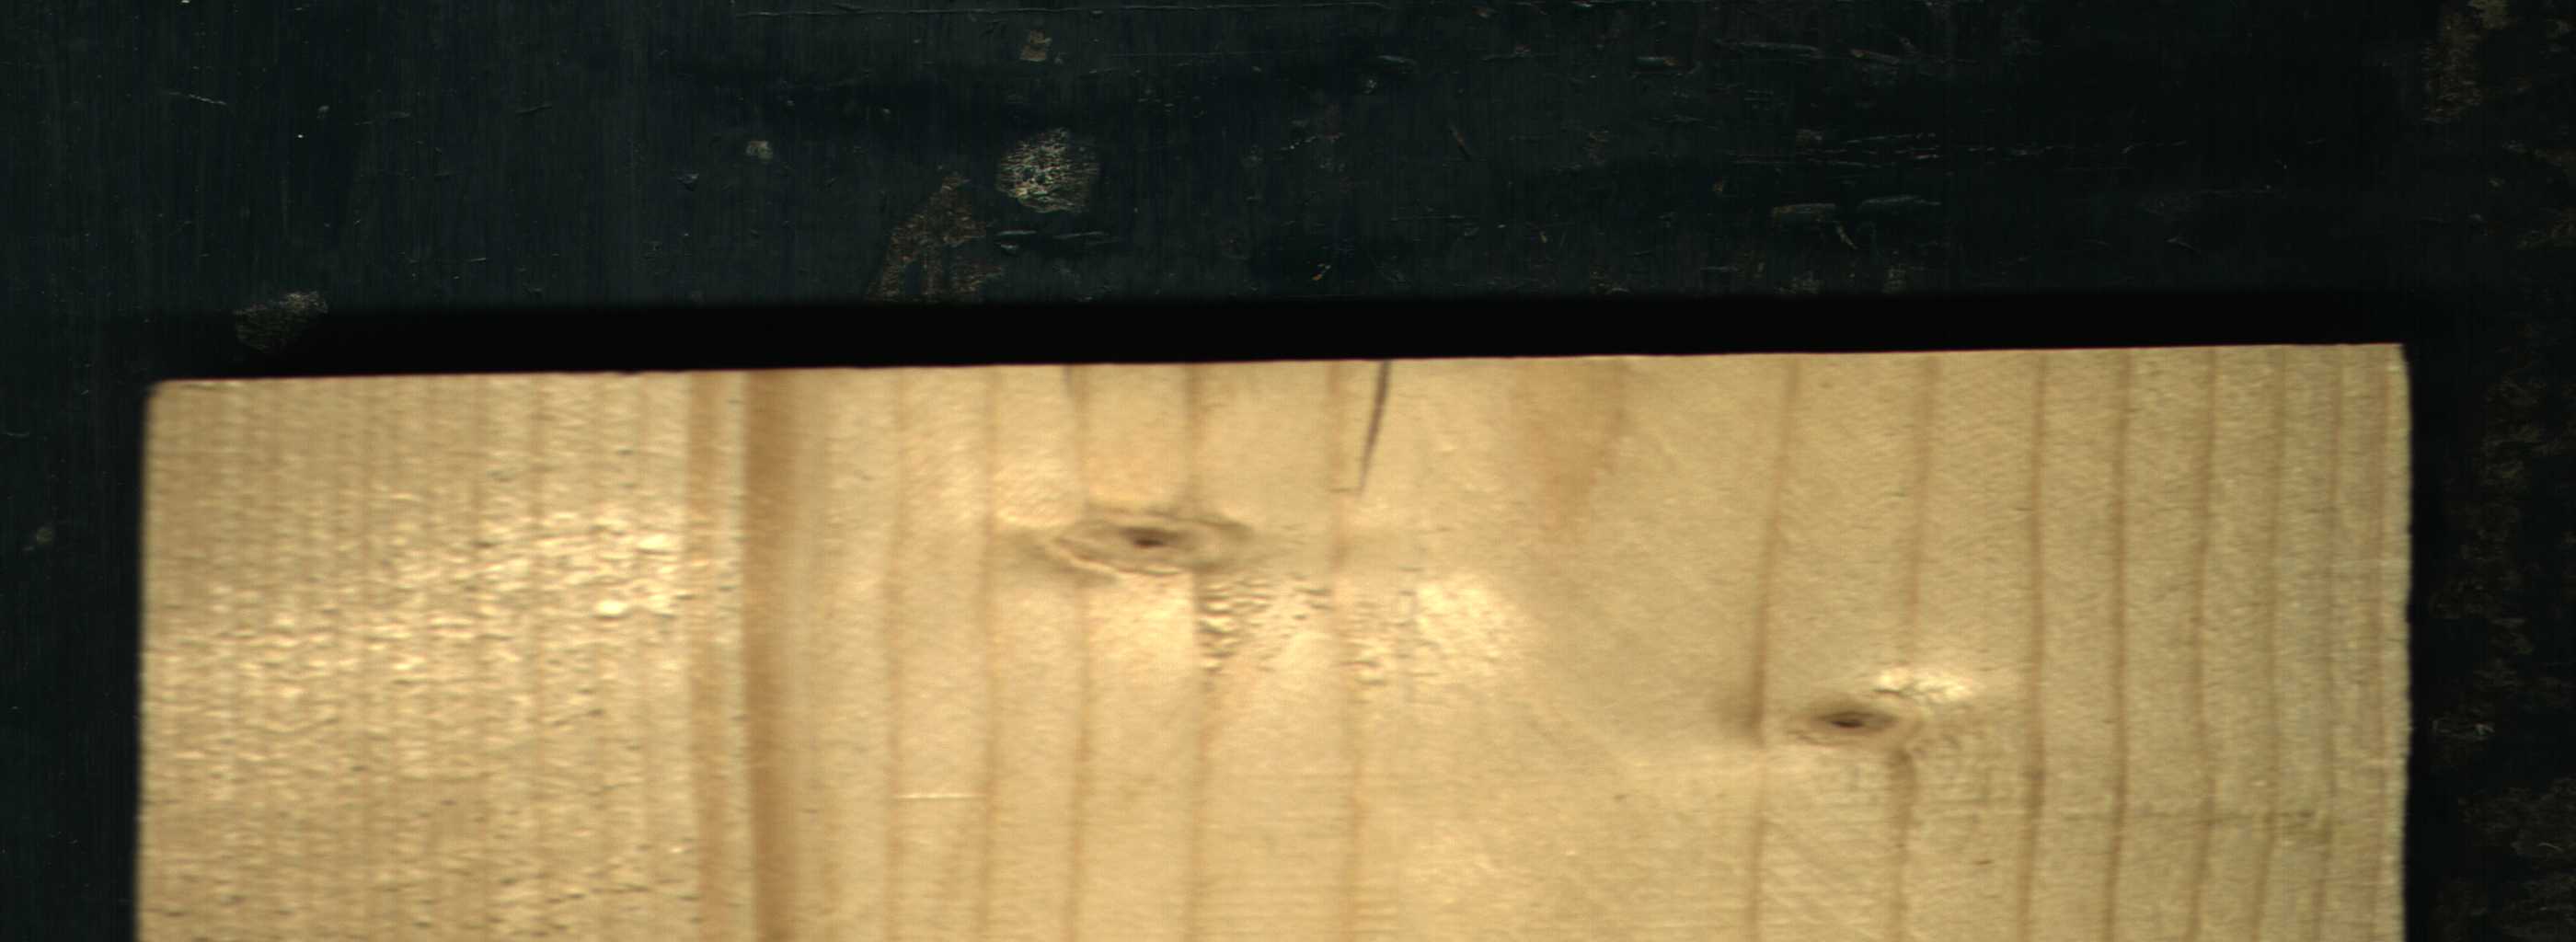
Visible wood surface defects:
Live_Knot
Live_Knot